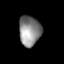
Tissue: lung
Cell type: Epithelial cells
Senescence score: 0.2153
Nuclear area (px): 637
Mean DAPI intensity: 136.703